Chest X-ray:
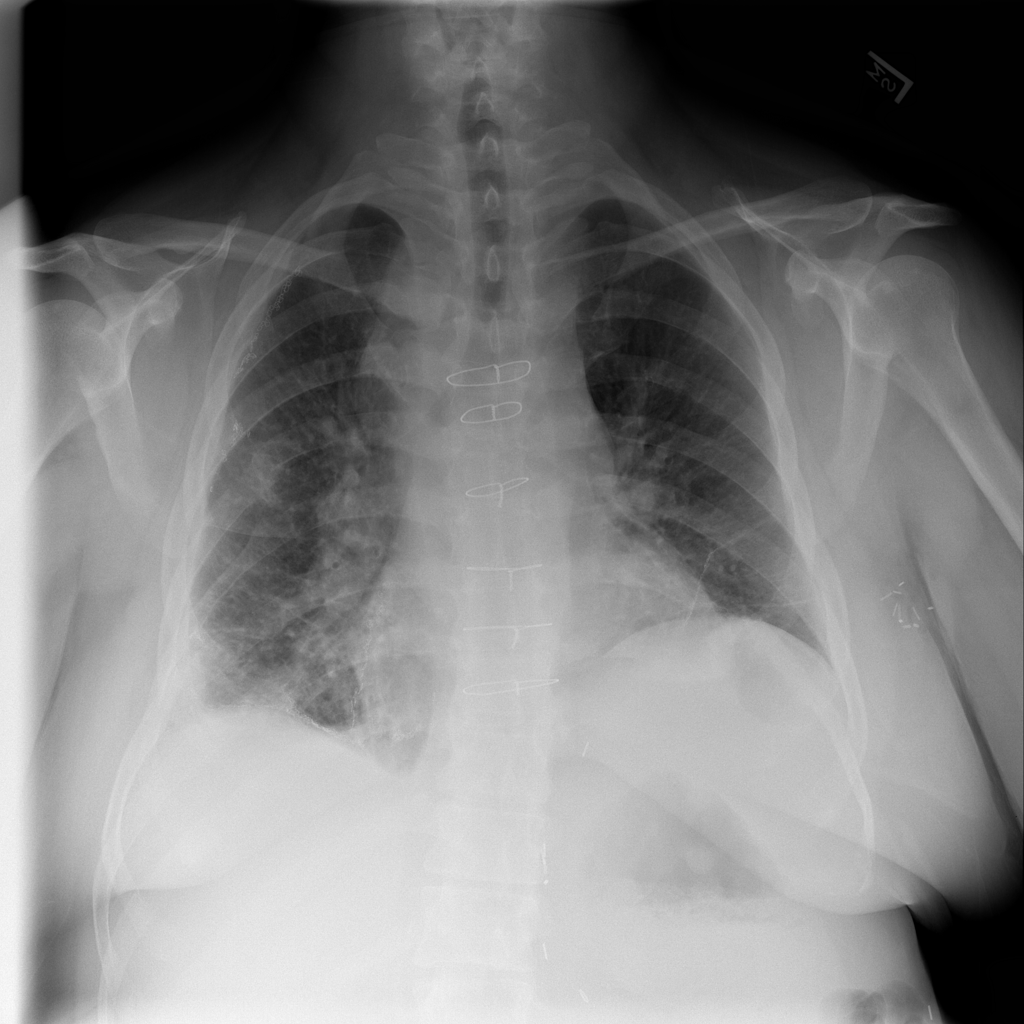
Findings: Fibrosis, Consolidation, Pleural Thickening
No abnormal finding: no